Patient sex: M
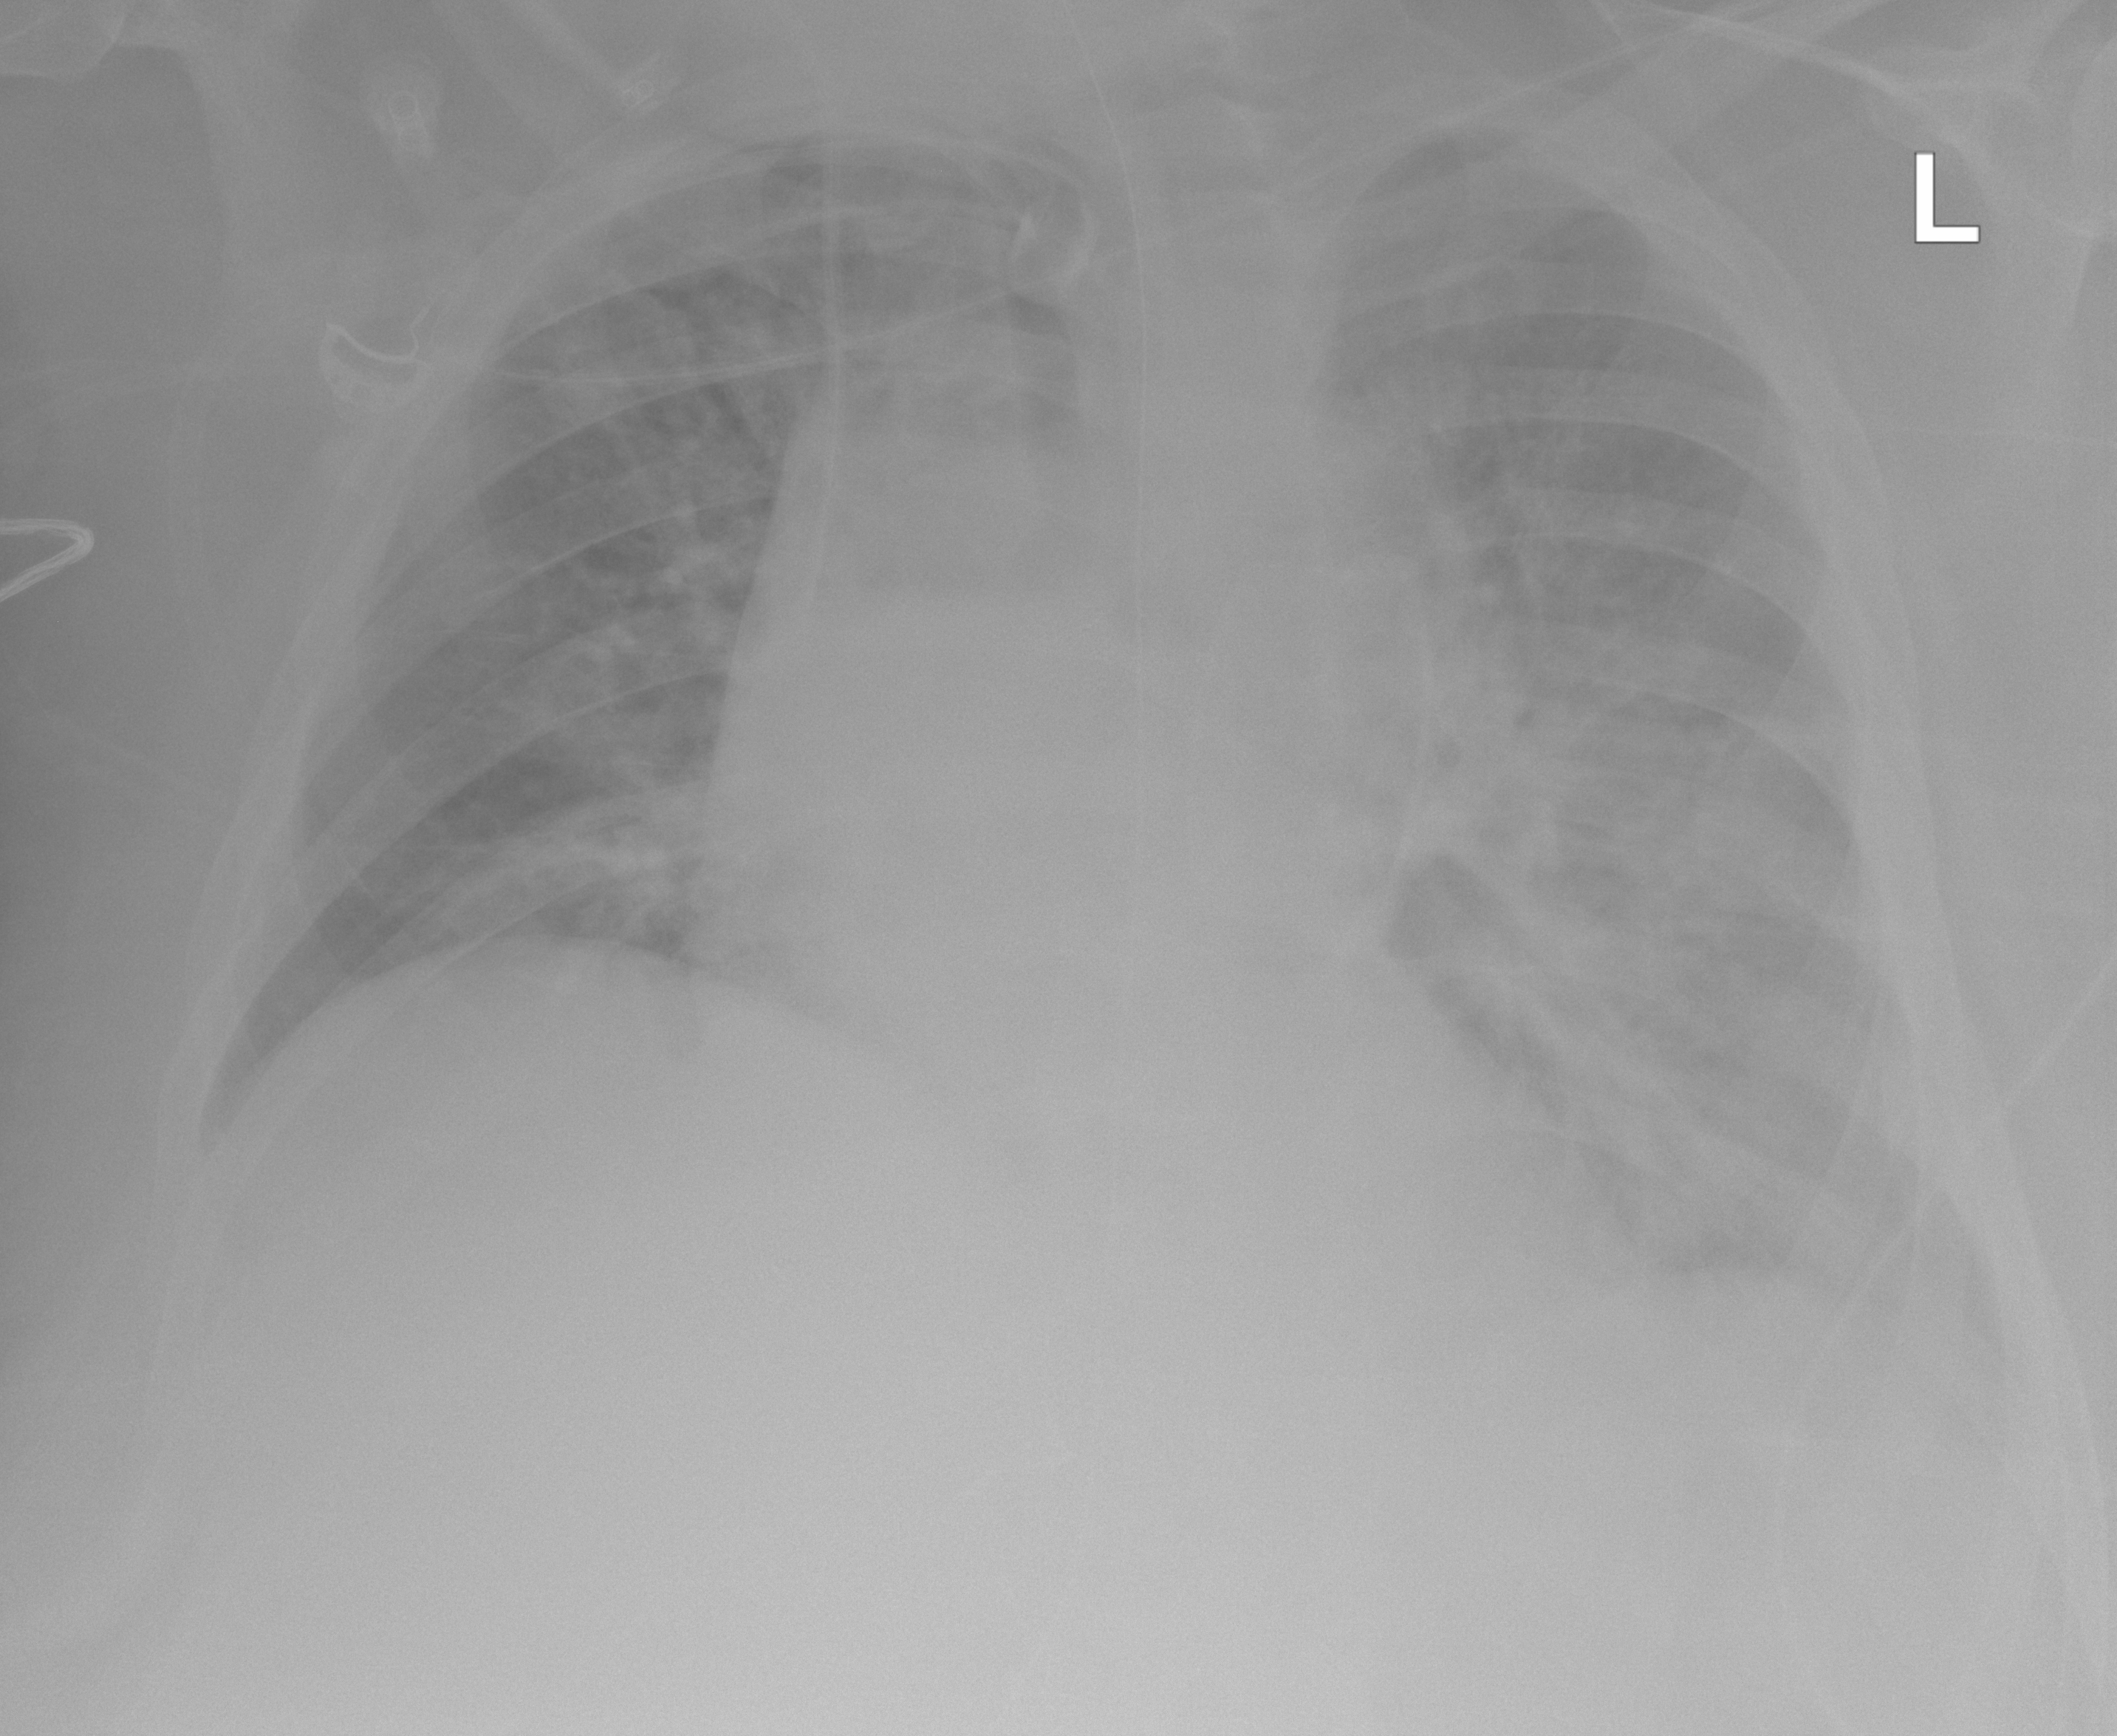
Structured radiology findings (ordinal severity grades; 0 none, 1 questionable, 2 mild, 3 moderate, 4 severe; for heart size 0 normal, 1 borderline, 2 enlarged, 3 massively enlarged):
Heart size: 0
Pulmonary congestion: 2
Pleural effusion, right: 0
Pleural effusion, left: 2
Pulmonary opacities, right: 0
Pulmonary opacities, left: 3
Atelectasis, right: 0
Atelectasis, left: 2